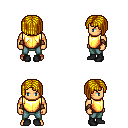
a pixel art fantasy rpg character, male body template, human, tanned skin, gold chest armor, teal pants, blonde pageboy hairstyle, cloth bracers, black shoes, four views (front, back, left, right), 2x2 character sprite sheet, small pixel art, hard edges, no anti-aliasing